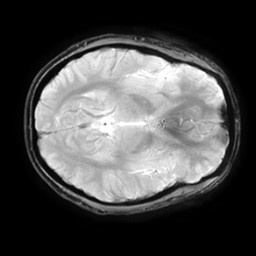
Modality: T2starw
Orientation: axial
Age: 21
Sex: male
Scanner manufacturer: ge
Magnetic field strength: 3 T
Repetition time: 0.65 s
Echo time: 0.02 s